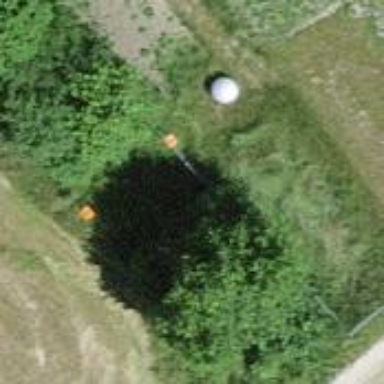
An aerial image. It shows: Aerial orange marker.